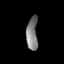
Tissue: lung
Cell type: Endothelial cells
Senescence score: 0.591
Nuclear area (px): 375
Mean DAPI intensity: 124.592